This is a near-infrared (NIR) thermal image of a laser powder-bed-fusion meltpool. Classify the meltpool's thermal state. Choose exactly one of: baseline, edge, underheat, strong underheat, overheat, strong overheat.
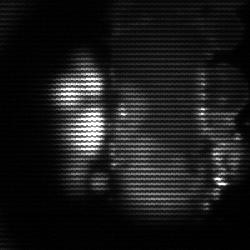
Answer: strong underheat